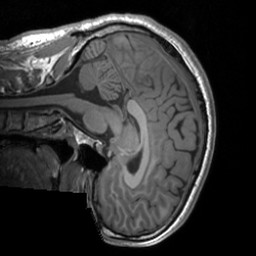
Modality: T1w
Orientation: sagittal
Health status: healthy
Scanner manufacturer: siemens
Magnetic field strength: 3 T
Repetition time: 1.9 s
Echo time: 0.00226 s